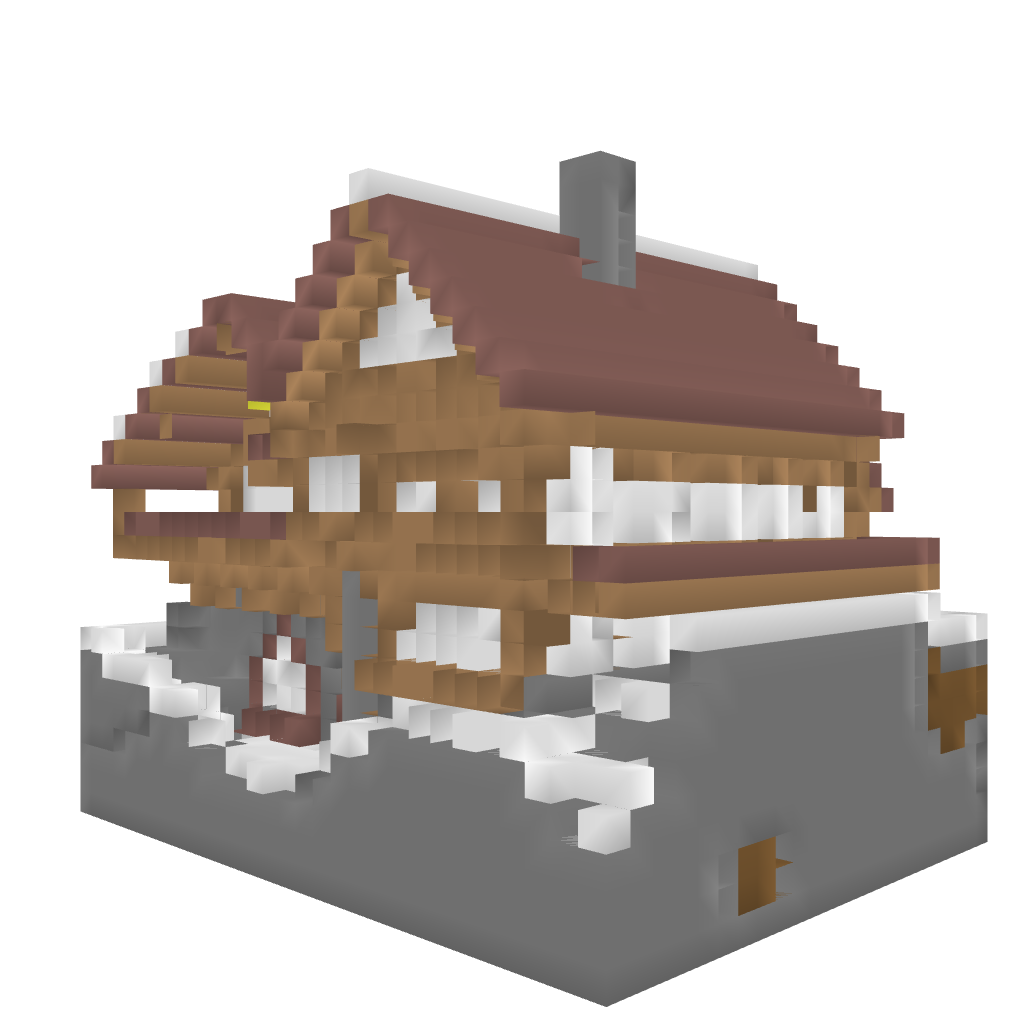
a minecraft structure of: Mountain chalet bad low quality